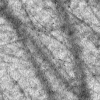
Atmospheric dust classification: not_dusty